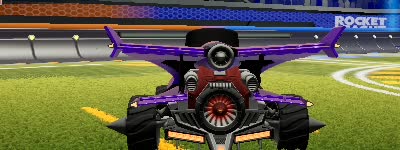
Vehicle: aftershock